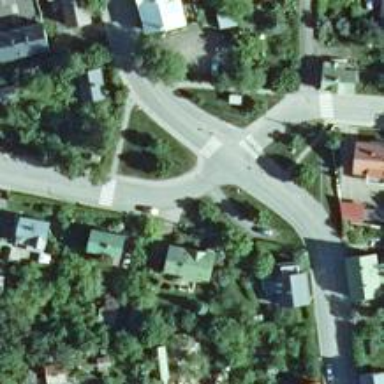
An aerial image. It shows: Marked crossing on asphalt footway.